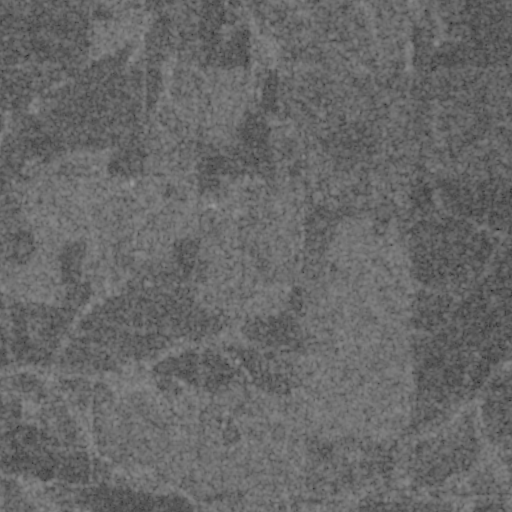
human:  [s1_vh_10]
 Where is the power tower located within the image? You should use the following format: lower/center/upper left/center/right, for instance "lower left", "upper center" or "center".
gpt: The power tower is located in the upper right of the image.
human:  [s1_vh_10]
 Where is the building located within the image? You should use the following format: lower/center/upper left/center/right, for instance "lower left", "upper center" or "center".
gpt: The building is located in the upper left of the image.
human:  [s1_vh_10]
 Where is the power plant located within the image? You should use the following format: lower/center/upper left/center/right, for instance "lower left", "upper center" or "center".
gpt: There is no power plant in the image.

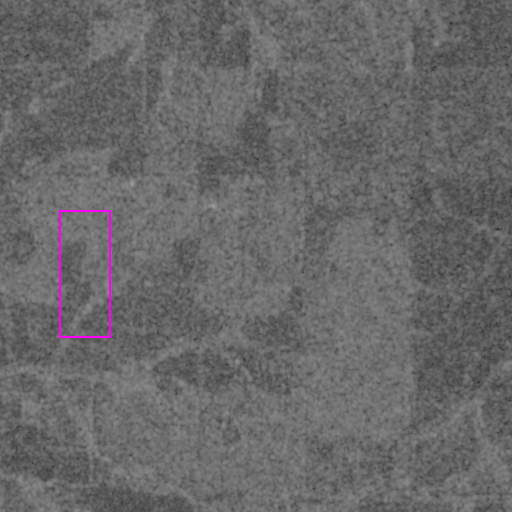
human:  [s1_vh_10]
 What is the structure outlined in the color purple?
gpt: There is no purple outline.
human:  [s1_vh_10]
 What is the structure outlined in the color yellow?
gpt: There is no structure outlined in yellow.